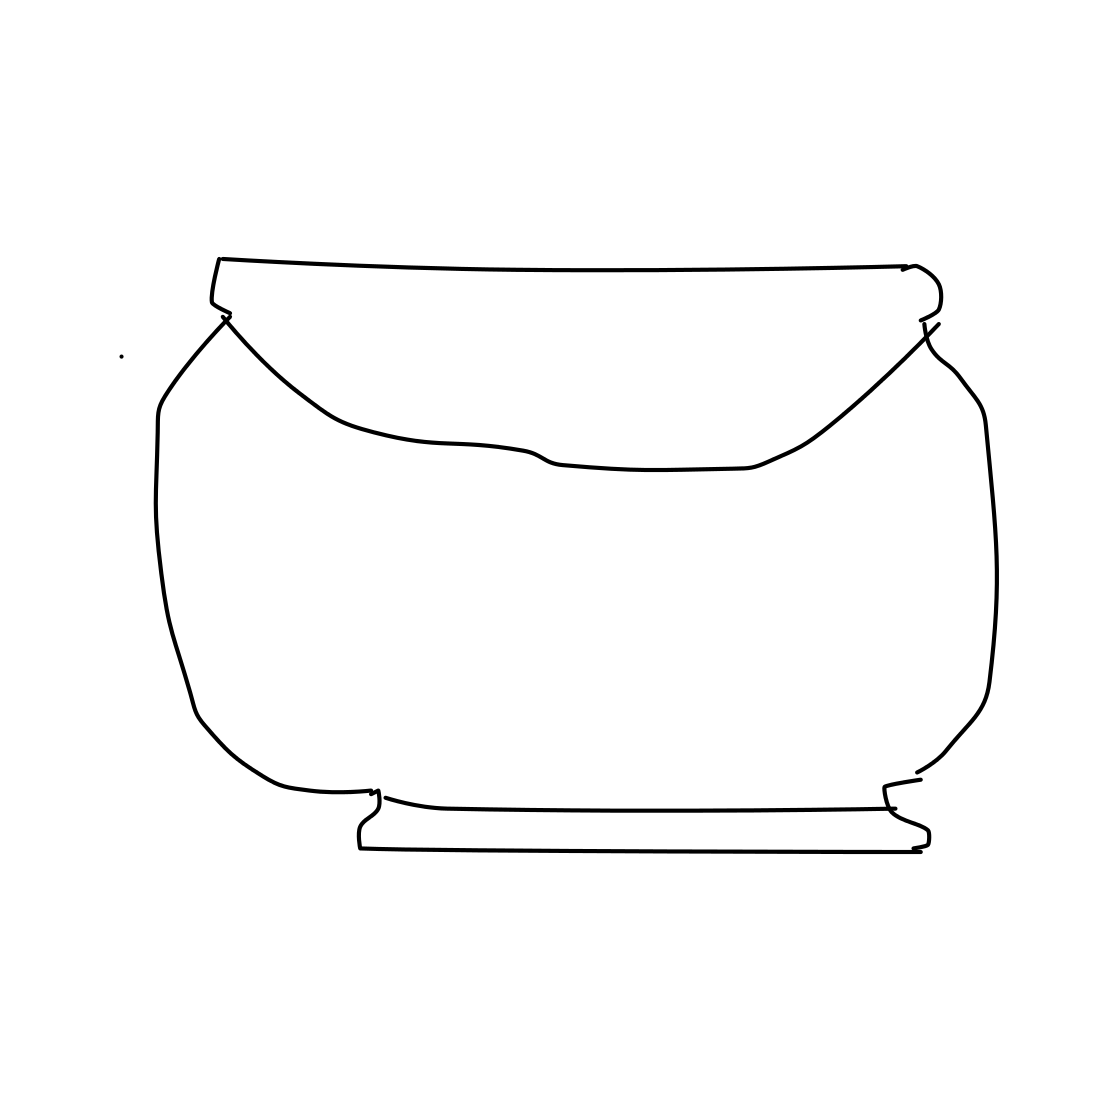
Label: bowl